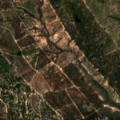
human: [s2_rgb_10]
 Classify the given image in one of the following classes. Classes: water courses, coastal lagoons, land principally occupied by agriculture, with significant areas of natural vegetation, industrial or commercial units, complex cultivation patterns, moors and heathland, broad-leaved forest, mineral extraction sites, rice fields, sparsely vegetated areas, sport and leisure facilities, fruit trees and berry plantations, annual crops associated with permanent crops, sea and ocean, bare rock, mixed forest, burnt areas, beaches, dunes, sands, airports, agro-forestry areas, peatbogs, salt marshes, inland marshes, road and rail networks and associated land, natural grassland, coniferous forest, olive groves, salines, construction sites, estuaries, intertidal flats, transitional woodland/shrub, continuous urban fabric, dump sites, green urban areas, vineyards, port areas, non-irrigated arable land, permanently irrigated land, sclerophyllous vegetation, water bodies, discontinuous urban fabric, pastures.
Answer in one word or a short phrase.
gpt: broad-leaved forest, coniferous forest, transitional woodland/shrub